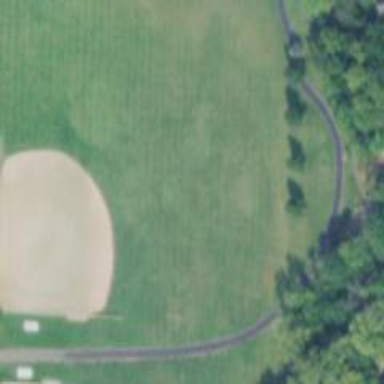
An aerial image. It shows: Baseball pitch for leisure land activities.